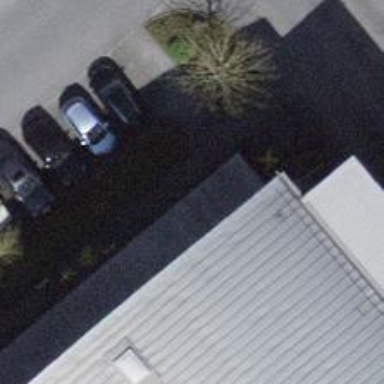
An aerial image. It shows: Bicycle parking facility.